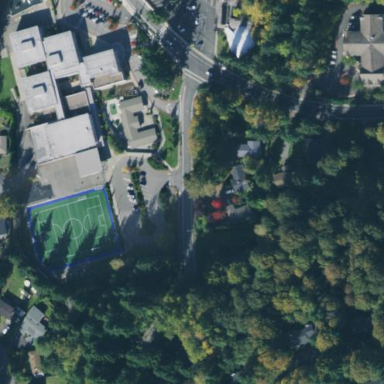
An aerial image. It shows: School.